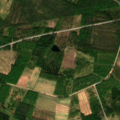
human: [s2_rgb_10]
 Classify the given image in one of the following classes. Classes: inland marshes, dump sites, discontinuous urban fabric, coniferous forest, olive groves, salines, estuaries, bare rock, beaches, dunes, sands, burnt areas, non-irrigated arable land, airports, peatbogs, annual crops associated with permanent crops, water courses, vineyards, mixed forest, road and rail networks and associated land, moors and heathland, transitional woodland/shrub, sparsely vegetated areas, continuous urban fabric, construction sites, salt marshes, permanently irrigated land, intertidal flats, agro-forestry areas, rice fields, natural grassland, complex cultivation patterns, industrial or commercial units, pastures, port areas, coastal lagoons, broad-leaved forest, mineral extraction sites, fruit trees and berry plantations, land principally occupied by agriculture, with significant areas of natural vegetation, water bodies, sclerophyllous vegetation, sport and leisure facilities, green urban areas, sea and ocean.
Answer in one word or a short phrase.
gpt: non-irrigated arable land, broad-leaved forest, mixed forest, transitional woodland/shrub